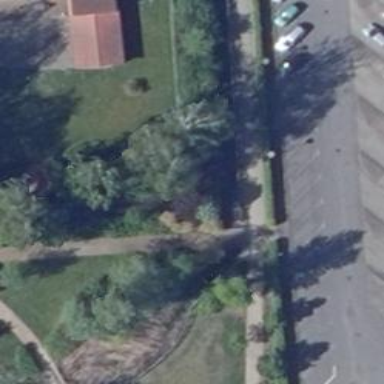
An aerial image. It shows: Footway bridge.